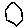
Label: hexagon